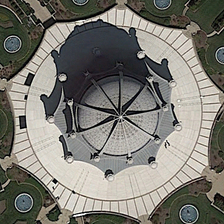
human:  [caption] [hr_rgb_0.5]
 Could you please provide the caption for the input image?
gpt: many green plants are around a circle square with a gray building .

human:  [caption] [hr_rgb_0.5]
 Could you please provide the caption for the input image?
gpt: many green plants are around a circle square with a gray building .

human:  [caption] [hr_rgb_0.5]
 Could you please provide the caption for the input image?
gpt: many green plants are around a circle square with a gray building .

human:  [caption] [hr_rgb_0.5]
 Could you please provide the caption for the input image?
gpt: many green plants are around a circle square with a gray building .

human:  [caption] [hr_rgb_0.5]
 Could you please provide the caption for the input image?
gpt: many green plants are around a circle square with a gray building .